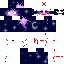
A female skeleton skin with dark skin, wearing brown bald dressed in a blue hoodie and black pants, featuring a closed mouth.